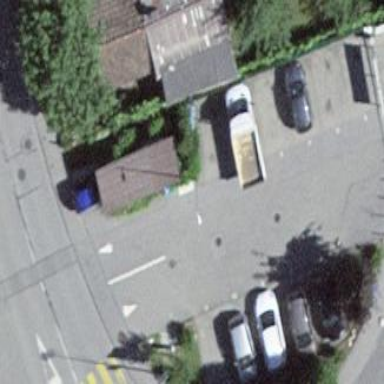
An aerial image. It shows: Parking area with surface.